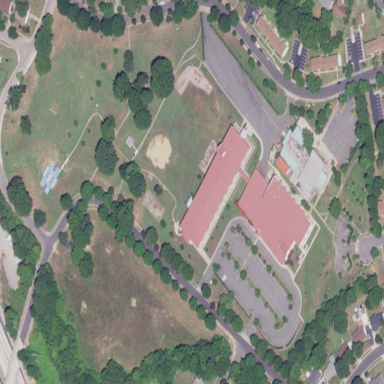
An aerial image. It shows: School.